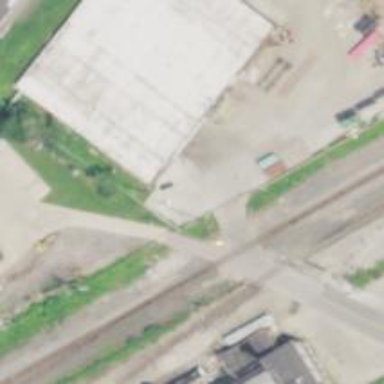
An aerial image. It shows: Railway level crossing.